Question: My environment details:
- - - - -
I have written a C++ program called main.exe that makes the following calls:
'''
HOOKPROC callback = (HOOKPROC) GetProcAddress(dll, "keyboardHook");
HHOOK hook = SetWindowsHookEx(WH_KEYBOARD, callback, dll, NULL);
'''
The 'keyboardHook' function is defined in a DLL called hook.dll. This function logs every keystroke on the console as well as a file called out.txt.
I perform the following experiment.
1. Execute main.exe on command prompt.
2. Make Internet Explorer (64-bit) as my active window and press A, B and C on it.
3. Make Chrome (32-bit) as my active window and press X, Y and Z on it.
4. Make command prompt my active window and kill main.exe by pressing Ctrl + C.
I see only the following output on the console.
'''
C:\lab\keyhook>main,exe
hinstDLL: <PHONE>; fdwReason: 1; lpvReserved: <PHONE>
); scan code: 28; transition state: 1
nCode: 0; wParam: 65 (A); scan code: 30; transition state: 0
nCode: 0; wParam: 65 (A); scan code: 30; transition state: 1
nCode: 0; wParam: 66 (B); scan code: 48; transition state: 0
nCode: 0; wParam: 66 (B); scan code: 48; transition state: 1
nCode: 0; wParam: 67 (C); scan code: 46; transition state: 0
nCode: 0; wParam: 67 (C); scan code: 46; transition state: 1
nCode: 0; wParam: 17 (<); scan code: 29; transition state: 0
nCode: 0; wParam: 67 (C); scan code: 46; transition state: 0
hinstDLL: <PHONE>; fdwReason: 2; lpvReserved: <PHONE>
hinstDLL: <PHONE>; fdwReason: 0; lpvReserved: <PHONE>
'''
And I see only the following output in the file I am logging to.
'''
C:\lab\keyhook>type out.txt
); scan code: 28; transition state: 1
nCode: 0; wParam: 65 (A); scan code: 30; transition state: 0
nCode: 0; wParam: 65 (A); scan code: 30; transition state: 1
nCode: 0; wParam: 66 (B); scan code: 48; transition state: 0
nCode: 0; wParam: 66 (B); scan code: 48; transition state: 1
nCode: 0; wParam: 67 (C); scan code: 46; transition state: 0
nCode: 0; wParam: 67 (C); scan code: 46; transition state: 1
nCode: 0; wParam: 17 (<); scan code: 29; transition state: 0
nCode: 0; wParam: 67 (C); scan code: 46; transition state: 0
'''
You can see that the keystrokes made on 32-bit Chrome have not been captured either in the console or in the log file.
Why is it that my 32-bit program compiled with a 32-bit C++ compiler succeeds in capturing keystrokes made on 64-bit iexplore.exe but fails to capture keystrokes made on 32-bit chrome.exe?
The <URL> on MSDN seems to indicate that my 32-bit program should be able to capture keystrokes made on other 32-bit programs only.
> SetWindowsHookEx can be used to inject a DLL into another process. A 32-bit DLL cannot be injected into a 64-bit process, and a 64-bit DLL cannot be injected into a 32-bit process. If an application requires the use of hooks in other processes, it is required that a 32-bit application call SetWindowsHookEx to inject a 32-bit DLL into 32-bit processes, and a 64-bit application call SetWindowsHookEx to inject a 64-bit DLL into 64-bit processes. The 32-bit and 64-bit DLLs must have different names.Because hooks run in the context of an application, they must match the "bitness" of the application. If a 32-bit application installs a global hook on 64-bit Windows, the 32-bit hook is injected into each 32-bit process (the usual security boundaries apply). In a 64-bit process, the threads are still marked as "hooked." However, because a 32-bit application must run the hook code, the system executes the hook in the hooking app's context; specifically, on the thread that called SetWindowsHookEx. This means that the hooking application must continue to pump messages or it might block the normal functioning of the 64-bit processes.
Here is the complete code of my main program that invokes 'SetWindowsHookEx'.
'''
// Filename: main.cc
#include <iostream>
#include <windows.h>
int main(int argc, char **argv)
{
HMODULE dll = LoadLibrary("hook.dll");
if (dll == NULL) {
std::cerr << "LoadLibrary error " << GetLastError() << std::endl;
return 1;
}
HOOKPROC callback = (HOOKPROC) GetProcAddress(dll, "keyboardHook");
if (callback == NULL) {
std::cerr << "GetProcAddress error " << GetLastError() << std::endl;
return 1;
}
HHOOK hook = SetWindowsHookEx(WH_KEYBOARD, callback, dll, NULL);
if (hook == NULL) {
std::cerr << "SetWindowsHookEx error " << GetLastError() << std::endl;
return 1;
}
MSG messages;
while (GetMessage (&messages, NULL, 0, 0))
{
TranslateMessage(&messages);
DispatchMessage(&messages);
}
UnhookWindowsHookEx(hook);
}
'''
Here is the DLL code.
'''
// Filename: hook.cc
#include <iostream>
#include <fstream>
#include <windows.h>
extern "C" __declspec(dllexport)
LRESULT keyboardHook(int nCode, WPARAM wParam, LPARAM lParam)
{
std::ofstream outputTxt("out.txt", std::ofstream::out | std::ofstream::app);
outputTxt << "nCode: " << nCode << "; wParam: " << wParam
<<" (" << char(wParam) << "); scan code: "
<< ((lParam & 0xFF0000) >> 16)
<< "; transition state: " << ((lParam & 0x80000000) >> 31)
<< std::endl;
outputTxt.close();
std::cout << "nCode: " << nCode << "; wParam: " << wParam
<<" (" << char(wParam) << "); scan code: "
<< ((lParam & 0xFF0000) >> 16)
<< "; transition state: " << ((lParam & 0x80000000) >> 31)
<< std::endl;
return CallNextHookEx(NULL, nCode, wParam, lParam);
}
BOOL WINAPI DllMain(HINSTANCE hinstDLL, DWORD fdwReason, LPVOID lpvReserved)
{
std::cout << "hinstDLL: " << hinstDLL
<< "; fdwReason: " << fdwReason
<< "; lpvReserved: " << lpvReserved << std::endl;
return TRUE;
}
'''
This is how I compile this project:
'''
vcvars32.bat
cl /LD hook.cc /link user32.lib
cl main.cc /link user32.lib
'''
This is what the processes look like. See that chrome.exe and main.exe are 32-bit processes whereas instances of iexplore.exe are 64-bit processes.

Can you explain why my observation does not match the MSDN documentation?
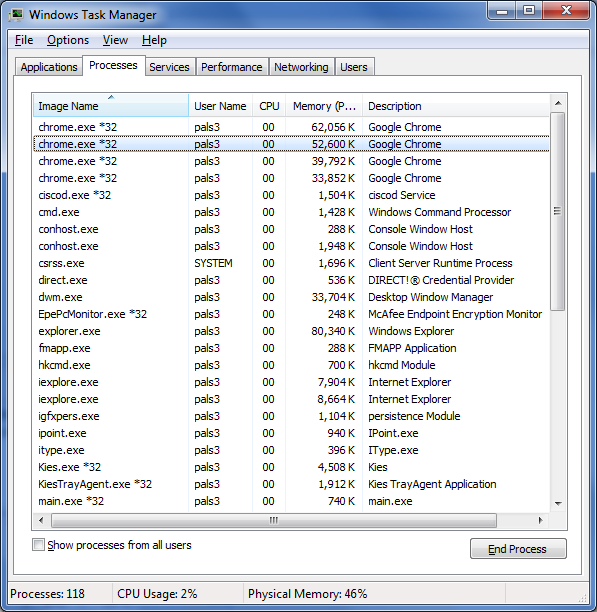
Answer: The comments by Hans Passant to this question and <URL> helped me to understand and fix my code.
The relative path '"out.txt"' was the source of all confusion.
My 32-bit program successfully injects its 32-bit hook into 32-bit Chrome. Therefore, the hook runs in Chrome's context and the "out.txt" file is written in Chrome's working directory. Thus, the keystrokes , and that were made on Chrome as the active window were logged at "C:\Program Files (x86)\Google\Chrome\Application.0.1650.63\out.txt".
'''
C:\>type "C:\Program Files (x86)\Google\Chrome\Application.0.1650.63\out.txt"
nCode: 0; wParam: 88 (X); scan code: 45; transition state: 0
nCode: 0; wParam: 88 (X); scan code: 45; transition state: 1
nCode: 0; wParam: 89 (Y); scan code: 21; transition state: 0
nCode: 0; wParam: 89 (Y); scan code: 21; transition state: 1
nCode: 0; wParam: 90 (Z); scan code: 44; transition state: 0
nCode: 0; wParam: 90 (Z); scan code: 44; transition state: 1
'''
This output didn't appear in the console because no console is associated with Chrome.
However, my 32-bit program cannot inject its 32-bit hook into 64-bit Internet Explorer. As a result, the hook executes in my program's context and the "out.txt" file is created in my program's working directory when it logs the keystrokes made on 64-bit Internet Explorer. This output is also logged on the console because there is a console associated with my program. This is what you saw mentioned in my question.
A simple fix to my code would be to log the keystrokes to an absolute path '"C:\out.txt"' instead of the relative path "C:\out.txt" in hook.cc, so that I can see keystrokes made on both 32-bit programs and 64-bit programs in the same file.